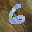
Label: 6